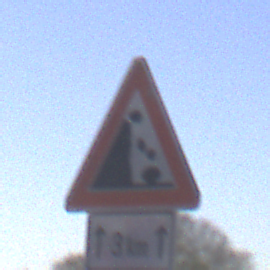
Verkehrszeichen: SteinschlagLinks
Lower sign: LaengeEinerStrecke2
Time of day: Midday
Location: Outdoor (Nature)
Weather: Clear
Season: NotSpecified
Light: Natural